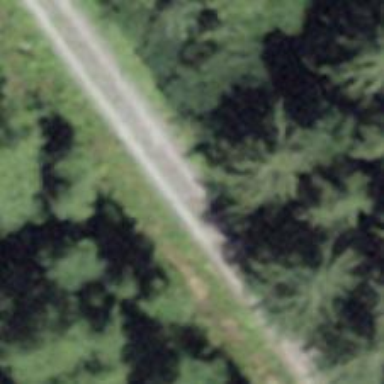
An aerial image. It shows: Track road with grade3 tracktype.